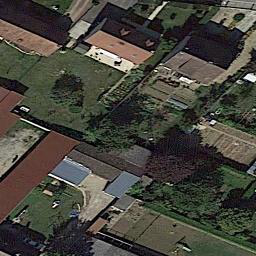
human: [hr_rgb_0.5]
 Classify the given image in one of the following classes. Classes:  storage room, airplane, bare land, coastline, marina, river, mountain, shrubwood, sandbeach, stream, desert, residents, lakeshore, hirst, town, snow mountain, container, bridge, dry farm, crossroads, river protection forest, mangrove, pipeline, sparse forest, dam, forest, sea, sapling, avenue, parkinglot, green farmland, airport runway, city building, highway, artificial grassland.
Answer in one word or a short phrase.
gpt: residents